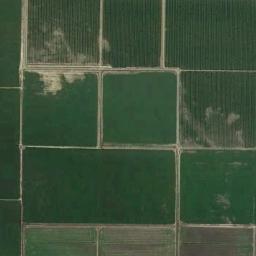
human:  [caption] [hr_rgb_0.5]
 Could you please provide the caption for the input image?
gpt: Several green rectangular farmlands are neatly arranged on the ground .

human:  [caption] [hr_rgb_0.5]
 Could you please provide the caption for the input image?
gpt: There are several dirt roads between the rectangular farmlands .

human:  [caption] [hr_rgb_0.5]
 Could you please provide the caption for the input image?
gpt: More than ten neatly arranged green rectangular farm fields .

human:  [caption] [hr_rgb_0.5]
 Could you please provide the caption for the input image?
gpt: There are some green rectangular farmland .

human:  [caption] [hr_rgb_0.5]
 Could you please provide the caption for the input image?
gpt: There are some green rectangular farmlands .